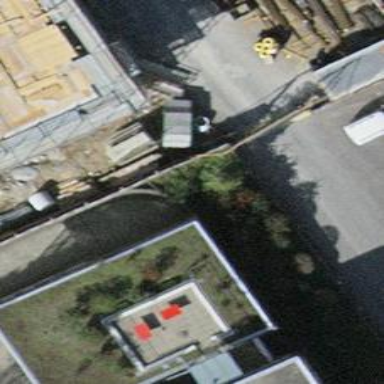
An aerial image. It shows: Parking entrance.